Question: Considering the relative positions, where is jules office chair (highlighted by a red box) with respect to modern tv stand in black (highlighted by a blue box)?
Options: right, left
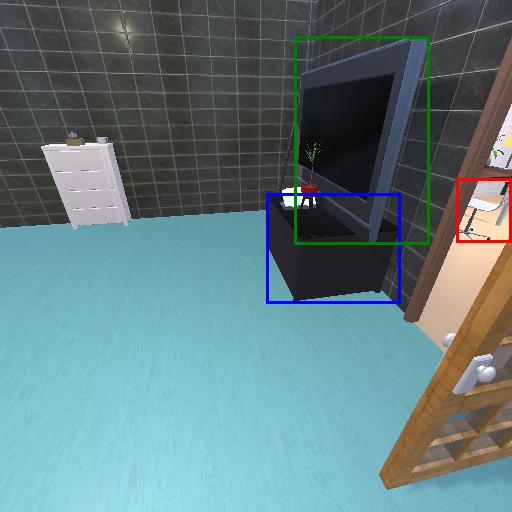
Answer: right